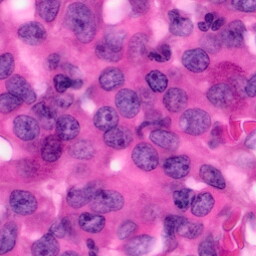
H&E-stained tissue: Pancreatic